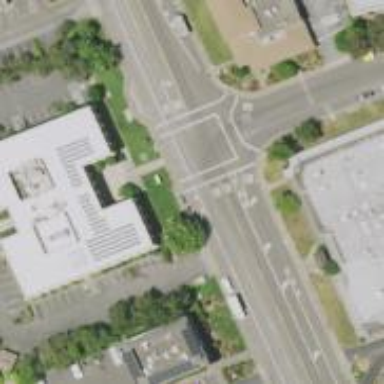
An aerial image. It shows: Road with stop sign.